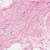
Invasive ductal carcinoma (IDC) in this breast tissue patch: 0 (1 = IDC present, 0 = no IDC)